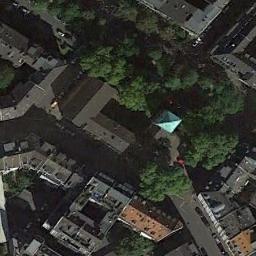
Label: church